Question:
How can obtain the last update date from the sync adapters services (marked with red) ?
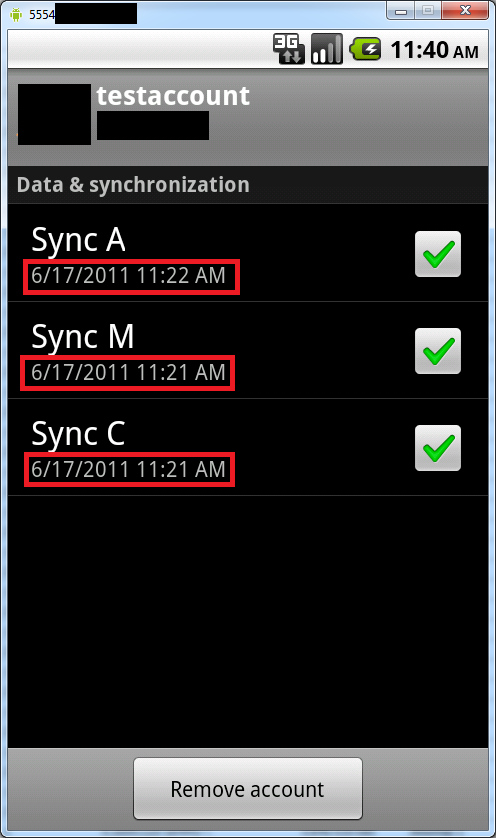
Answer: Interesting. The API would (almost have to be) on 'android.content.ContentResolver' as that's where periodic sync and enable/disable sync is managed. There's no API there to request it.
Are you trying to find this value for your own SyncAdapter or for a third party app?
With your own SyncAdapter, you obviously can just store date() into a single-row sqlite table within your ContentProvider and reference it either from the SyncAdapter or the app.
For a third party app, that information... might not be avaliable?